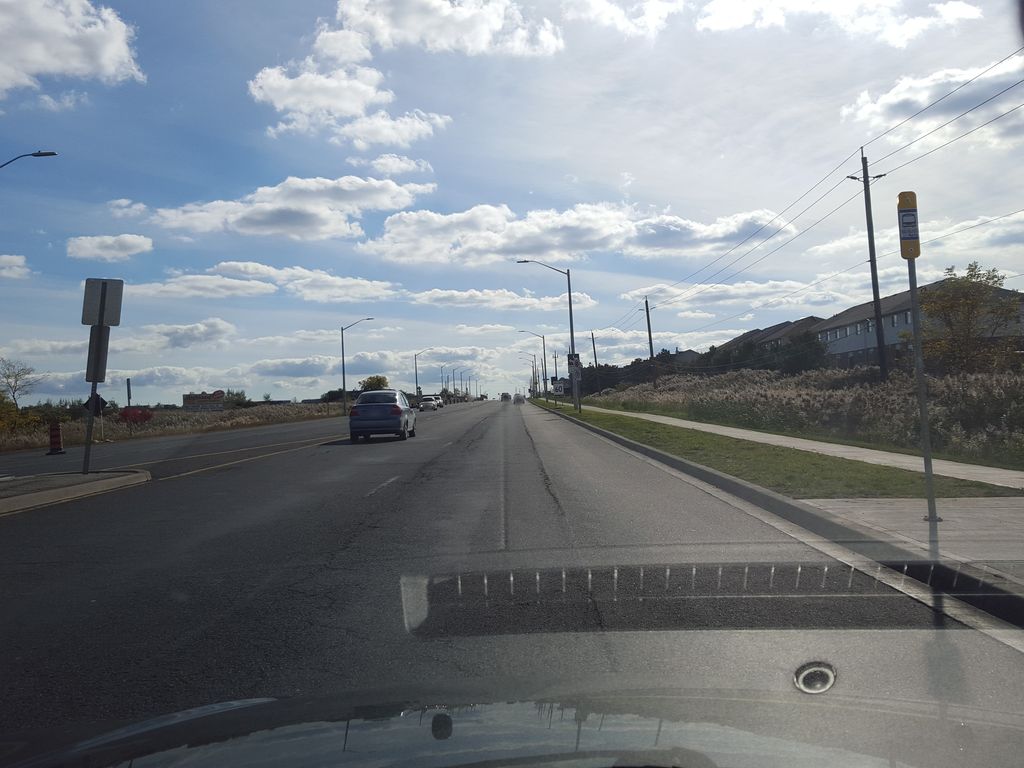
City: hamilton